Question: I am actually trying to parse the content of this webpage, <URL>
In particular I'd need to get the numbers, like "Current Difficulty", "Mined coins till now" etc
I am not actually sure how to do that, I actually located the section where my numbers are, yet I am not able to write the code to actually get those numbers out :(

Thanks in advance for any help!
EDIT: This is the code I have so far:
'''
protected async override void OnNavigatedTo(NavigationEventArgs e)
{
base.OnNavigatedTo(e);
string htmlPage = "";
using (var client = new HttpClient())
{
try
{
htmlPage = await client.GetStringAsync("http://www.cryptocoincharts.info/v2/coins/show/tips");
}
catch (HttpRequestException exc) { }
}
HtmlDocument htmlDocument = new HtmlDocument();
htmlDocument.LoadHtml(htmlPage);
'''
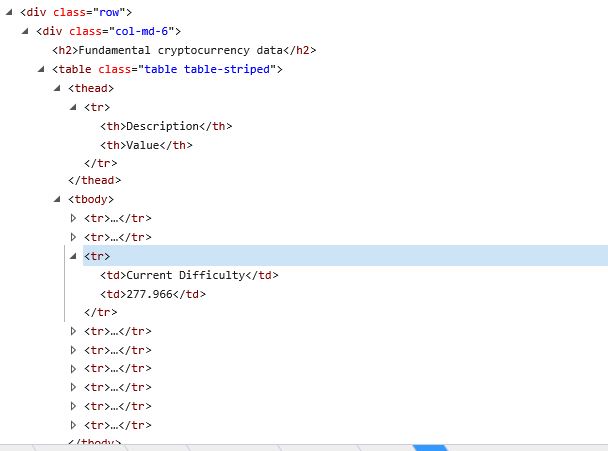
Answer: '''
HttpClient client = new HttpClient();
var doc = new HtmlAgilityPack.HtmlDocument();
var html = await client.GetStringAsync("http://www.cryptocoincharts.info/v2/coins/show/tips");
doc.LoadHtml(html);
var result = doc.DocumentNode.SelectSingleNode("//table[@class='table table-striped']")
.Descendants("tr")
.Skip(1)
.Select(tr => new
{
Desc = tr.SelectSingleNode("td[1]").InnerText,
Val = WebUtility.HtmlDecode(tr.SelectSingleNode("td[2]").InnerText)
})
.ToList();
'''